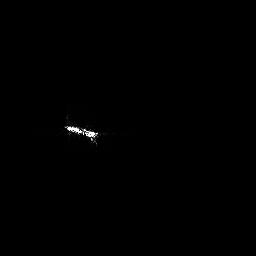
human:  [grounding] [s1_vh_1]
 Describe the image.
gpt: In the satellite image, there is  <ref>1 medium ship </ref> <box>[[23, 47, 38, 56, 0]]</box> located at center.